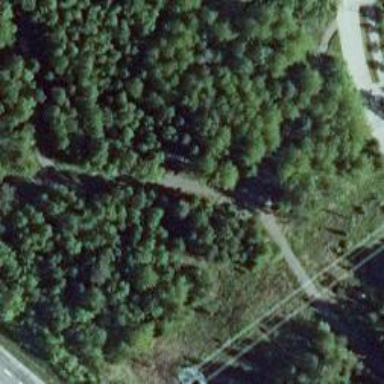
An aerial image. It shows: Footway for nordic skiing with both classic and skating grooming options.